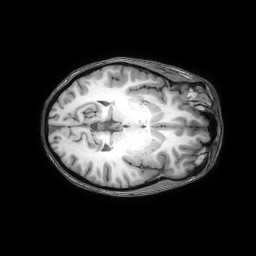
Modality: T1w
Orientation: axial
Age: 24
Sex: female
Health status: healthy
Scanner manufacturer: philips
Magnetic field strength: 3 T
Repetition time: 0.0079 s
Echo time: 0.0035 s